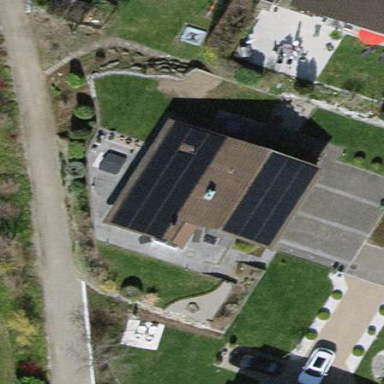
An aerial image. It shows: Solar power generator using photovoltaic panels.